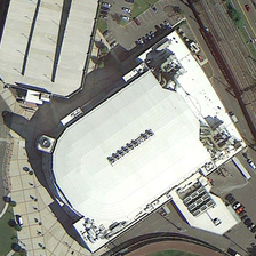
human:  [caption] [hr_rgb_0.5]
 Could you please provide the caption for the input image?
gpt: These two large buildings are close to the railway.

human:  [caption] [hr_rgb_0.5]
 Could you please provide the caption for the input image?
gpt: These two large buildings are close to the railway.

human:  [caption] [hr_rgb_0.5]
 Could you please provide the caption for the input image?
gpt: Two large buildings are close to the railway.

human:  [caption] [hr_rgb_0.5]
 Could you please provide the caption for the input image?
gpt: These two large buildings are close to the railway.

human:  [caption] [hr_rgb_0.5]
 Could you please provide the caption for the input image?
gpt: These two large buildings are close to the railway.